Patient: sex M, age 57
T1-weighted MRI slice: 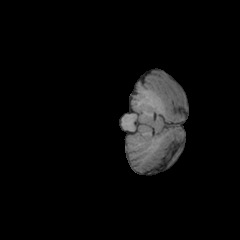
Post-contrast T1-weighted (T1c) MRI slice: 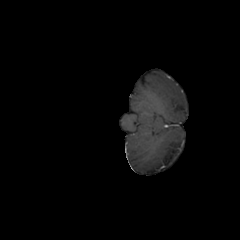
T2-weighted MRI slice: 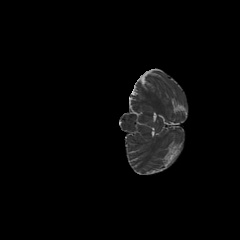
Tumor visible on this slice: no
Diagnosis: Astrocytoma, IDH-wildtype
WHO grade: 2